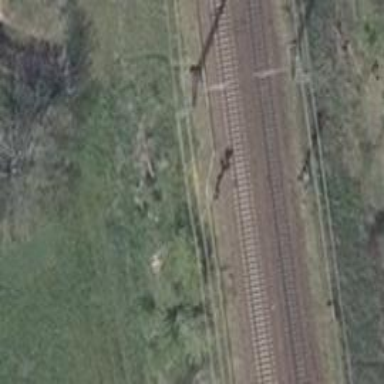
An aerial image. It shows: Railway signal.